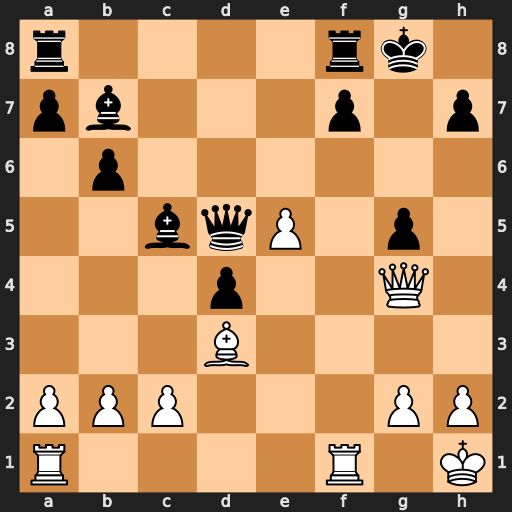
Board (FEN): r4rk1/pb3p1p/1p6/2bqP1p1/3p2Q1/3B4/PPP3PP/R4R1K
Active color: w
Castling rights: -
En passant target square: -
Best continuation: Qxg5+ Kh8 Qf6+